Chest X-ray:
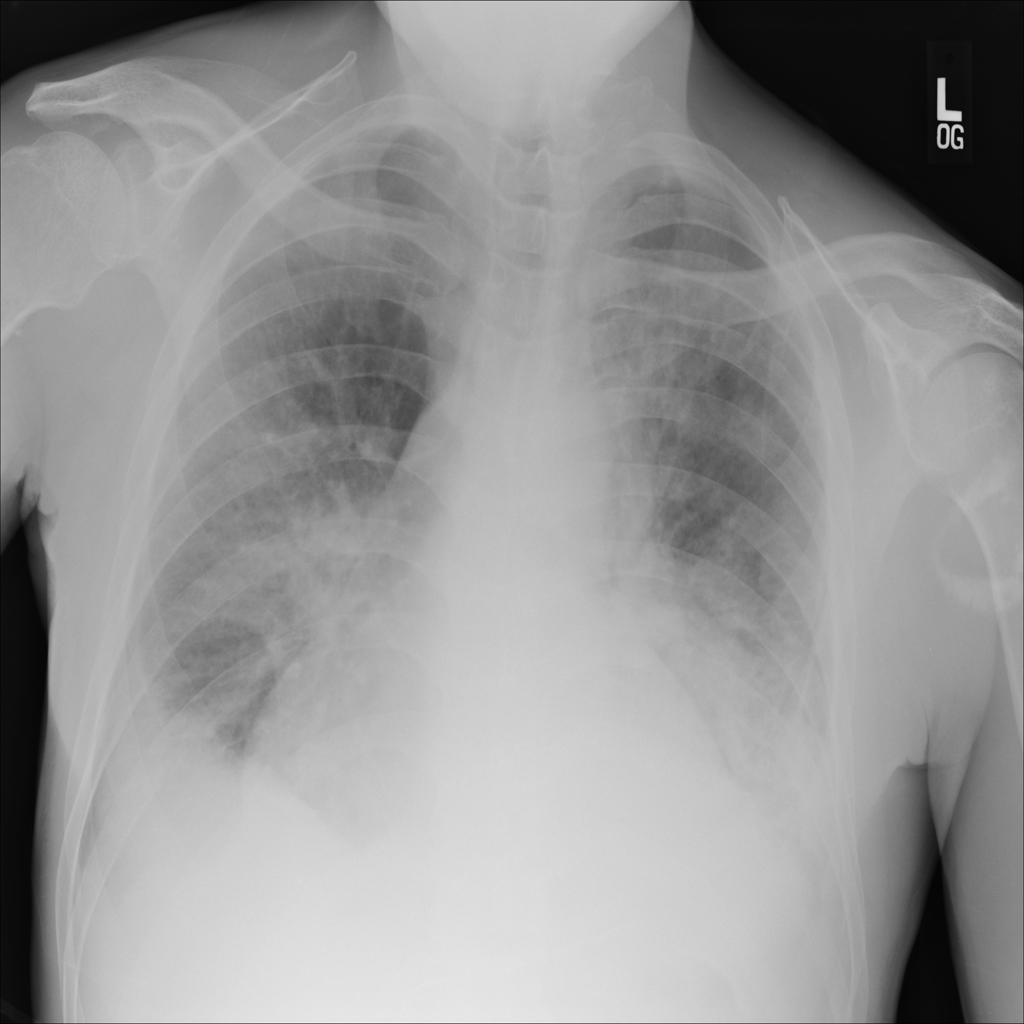
Findings: Consolidation, Effusion, Cardiomegaly
No abnormal finding: no